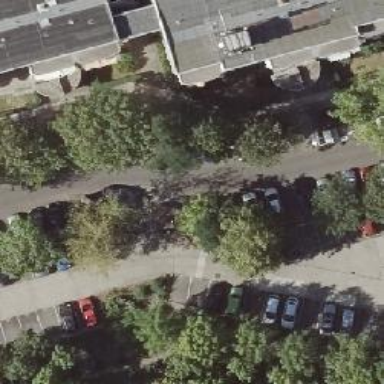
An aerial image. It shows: Residential road with asphalt surface. There is parking lane on the right.